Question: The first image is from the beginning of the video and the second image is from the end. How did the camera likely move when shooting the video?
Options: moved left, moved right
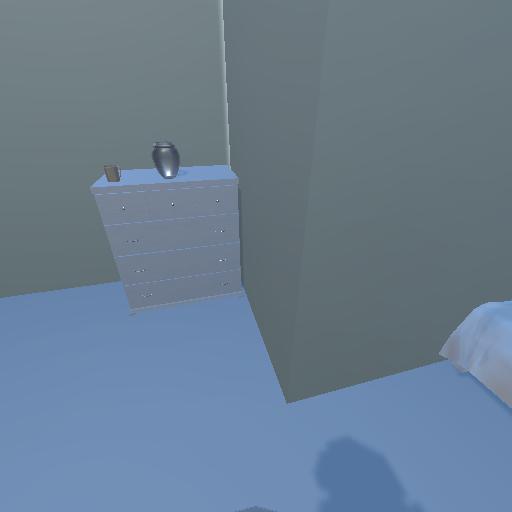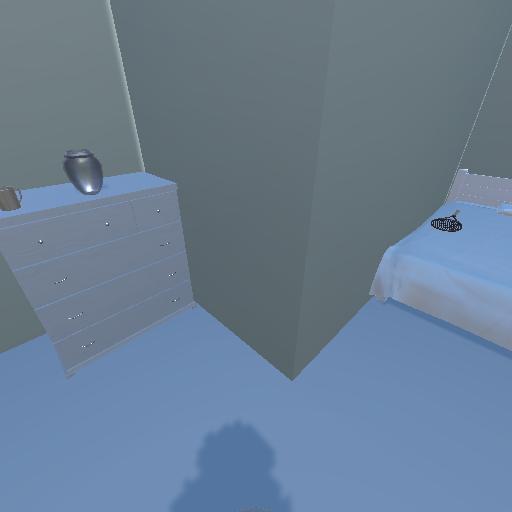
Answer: moved left